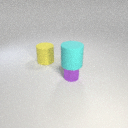
large yellow rubber cylinder behind small purple metal cylinder